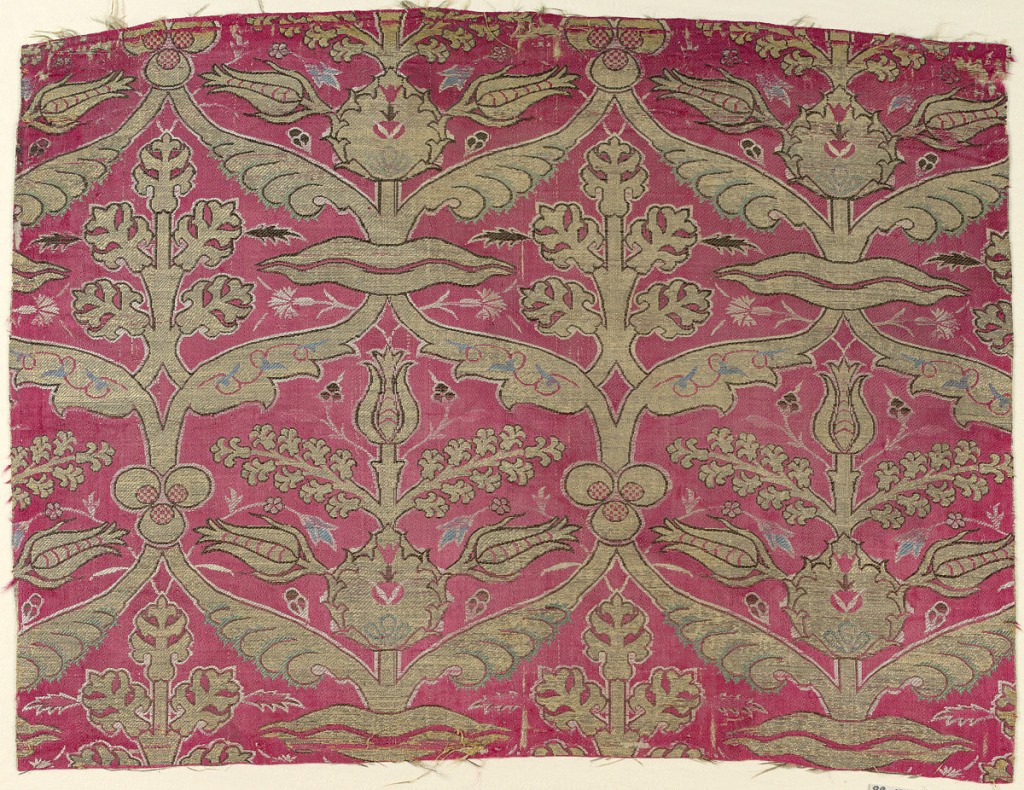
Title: Fragment
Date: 16th–17th century
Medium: silk, metallics Technique: woven
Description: Tulips and hyacinths alternate with a palmette within a branched ogival framework. Details include three balls and cloudband.